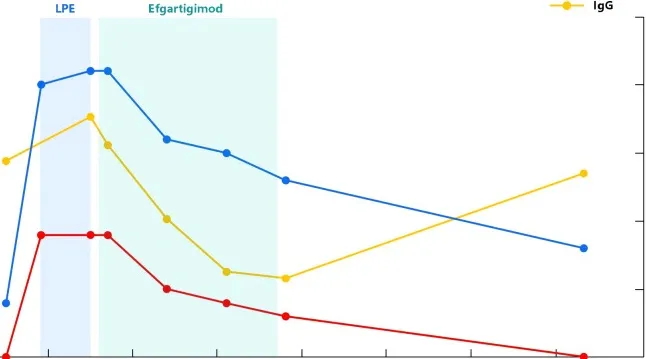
Evolution of QMG score, MG-ADL score and IgG levels in our patient. Day 0 represents the day of hospital admission. LPE, Lymphoplasmapheresis; QMG, Quantitative Myasthenia Gravis; MG-ADL, Myasthenia Gravis Activities of Daily Living; IgG, Immunoglobulin G.
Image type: pathology (immunostaining)